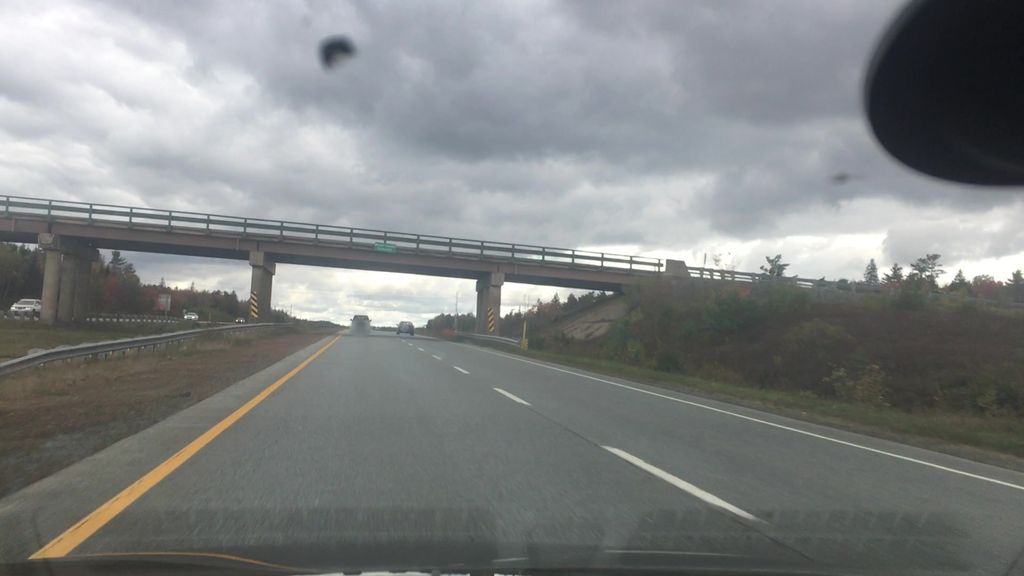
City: halifax